Question: I have a two small sets of points, viz. '(1,a1),...,(9,a9)' and '(1,b1),...,(9,b9)'. I'm trying to with the help of 'ggplot2'. So, what I want is (Refer to the end of this post).
Since I have a very little plotting experience using 'ggplot2', I copied a code snippet from <URL>. At first, I stored my Y-values for set of points in two numeric variables and , and wrote the following code :
'''
library(ggplot2)
library(plyr)
A <- c(a1,...,a9)
B <- c(b1,...,b9)
d <- data.frame(x=1:9,y=A)
d2 <- data.frame(x=1:9,y=B)
dd <- rbind(cbind(d, case = "d"), cbind(d2, case = "d2"))
ddsmooth <- plyr::ddply(dd, .(case), function(k) as.data.frame(spline(k)))
ggplot(dd,aes(x, y, group = case)) + geom_point() + geom_line(aes(x, y, group = case), data = ddsmooth)
'''
This produces the following output :

- - 'plot'- -
Hoping for a detailed solution to my problem, though any kind of help is appreciated. Thanks in advance for your time and help.
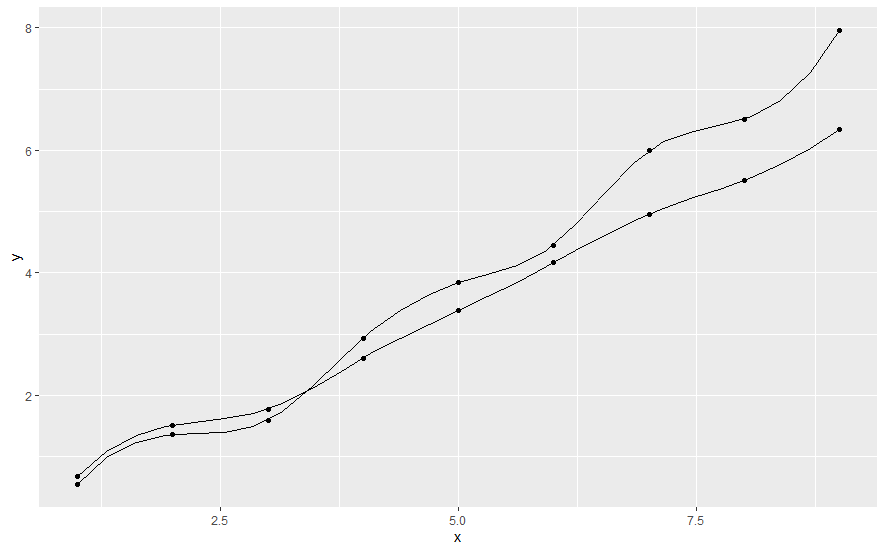
Answer: You have already shaped your data correctly for the plot. It's just a case of associating the 'case' variable with colour and size scales.
Note the following:
1. I have inferred the values of A and B from your plot
2. Since the lines are opaque, we plot them first so that the points are still visible
3. I have included size and colour parameters to the aes call in geom_line
4. I have selected the colours by passing them as a character vector to scale_colour_manual
5. I have also selected the sizes of the lines by calling scale_size_manual
6. I have set the x axis breaks by adding a call to scale_x_continuous
7. The legend has been added automatically according to the scales used.
'''
ggplot(dd, aes(x, y)) +
geom_line(aes(colour = case, size = case, linetype = case), data = ddsmooth) +
geom_point(colour = "black") +
scale_colour_manual(values = c("red4", "forestgreen"), name = "Legend") +
scale_size_manual(values = c(0.8, 1.5), name = "Legend") +
scale_linetype_manual(values = 1:2, name = "Legend") +
scale_x_continuous(breaks = 1:9)
'''
<URL>
<URL>